Question: I'm starting using <URL>, and I'm indeed inclined to use Haml, with Markdown files occasionally.
I'm using redcarpet for markdown, to also make use of Github-style fenced code blocks for source highlighting. But I could not figure out how to setup it for Markdown in Haml.
I've checked <URL> too.
What are the basics steps to achieve working fenced code blocks in Haml Markdown to produce highlighted source code.
It would be awesome to have a set of steps from start for this, from 'gem install middleman' and cloning/employing Middleman-Foundation, but any short, actual answer is welcome.
## EDIT
I was able to achieve pygmentized code blocks in Haml with the following (sad that it seems not possible to use markdown with fenced code blocks for this...):
'''
%li#simple3Tab This is simple tab 3's content. It's, you know...okay.
%li#simple4Tab
-code("ruby") do
:plain
def my_cool_method(message)
puts message
end
%h3 Buttons
'''
But there's a lasting problem, this is what I'm getting:

As can be seen the first line is not correctly being indented, this is happening because the previous code snippet is not producing a heading linebreak:
'''
<li id='simple3Tab'>This is simple tab 3's content. It's, you know...okay.</li>
<li id='simple4Tab'>
<div class="highlight"><pre><span class="k">def</span> <span class="nf">my_cool_method</span><span class="p">(</span><span class="n">message</span><span class="p">)</span>
<span class="nb">puts</span> <span class="n">message</span>
<span class="k">end</span>
</pre></div>
</li>
</ul>
<h3>Buttons</h3>
'''
how to break the line before the first '<span>', following the opening '<pre>', so that the code gets correctly indented like the other lines.
Desired:
'''
<li id='simple3Tab'>This is simple tab 3's content. It's, you know...okay.</li>
<li id='simple4Tab'>
<div class="highlight"><pre>
<span class="k">def</span> <span class="nf">my_cool_method</span><span class="p">(</span><span class="n">message</span><span class="p">)</span>
<span class="nb">puts</span> <span class="n">message</span>
<span class="k">end</span>
</pre></div>
</li>
</ul>
<h3>Buttons</h3>
'''
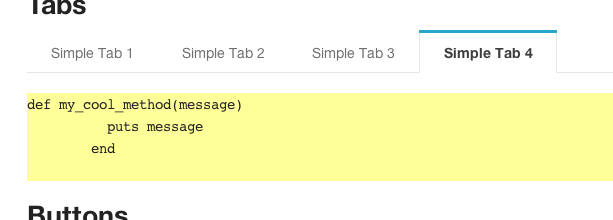
Answer: I was able to figure it out through trial & error using the bits of information provided by @bhollis, Haml reference, and <URL>.
This is the magical combination:
'''
%li#simple3Tab This is simple tab 3's content. It's, you know...okay.
%li#simple4Tab
=preserve do
-code("ruby") do
:plain
def my_cool_method(message)
puts "Hello" + message
end
%h3 Buttons
'''
The result (for this one I've enabled an emacs stylesheet):

This not only solved the question about the "missing" heading newline, but also removed the extra indentation that the referred SO question talks about.
I'm still open for shorter and better approaches. Three lines of preamble to input code is a bit inconvenient.